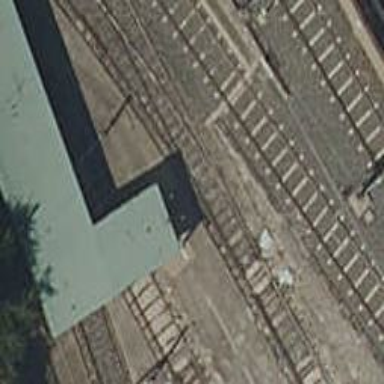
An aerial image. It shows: Railway switch.